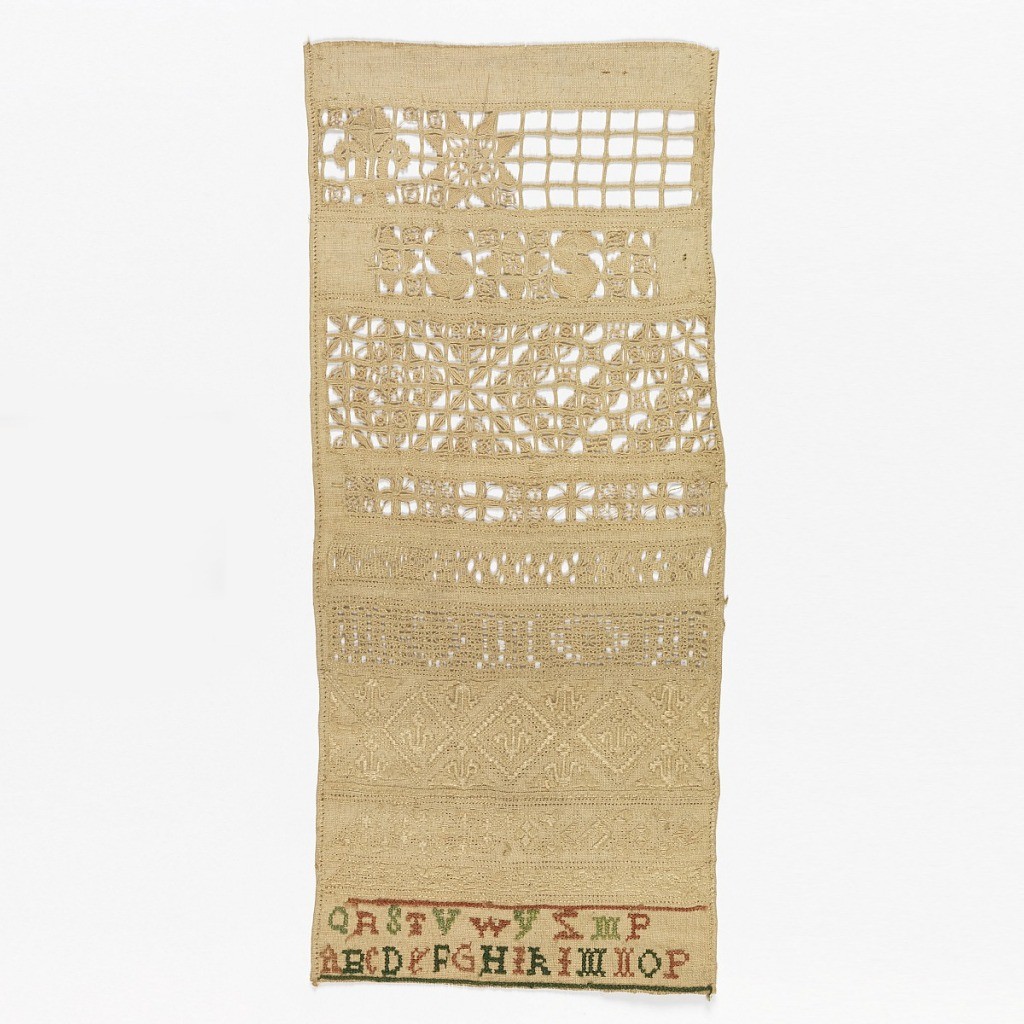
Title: Sampler
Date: late 17th century
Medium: silk and linen embroidery on linen foundation Technique: embroidered in long armed cross, satin, overcasting variation, and withdrawn elements with needlemade fillings (reticella) on plain weave foundation
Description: Part of an unfinished white work sampler.  Bands of pattern: open work followed by solid all white.  At bottom alphabet in red and green.